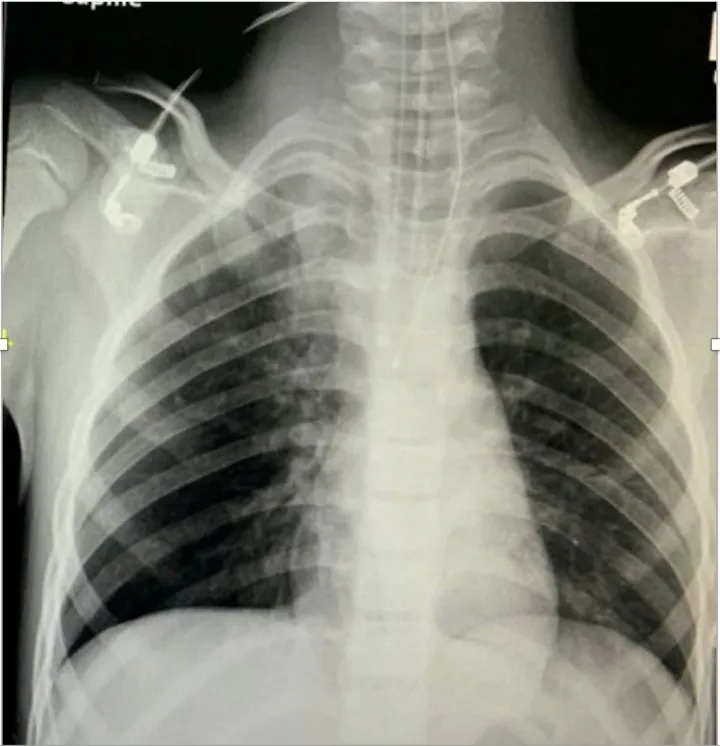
Repeated chest x-ray showing satisfactory ETT position and absence of pneumothorax.
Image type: radiology (x_ray)